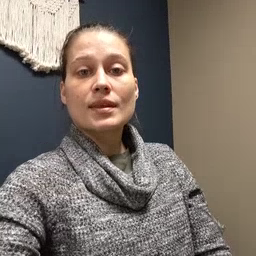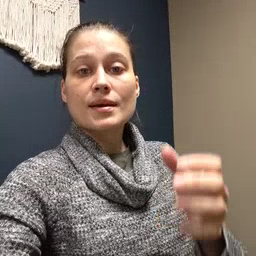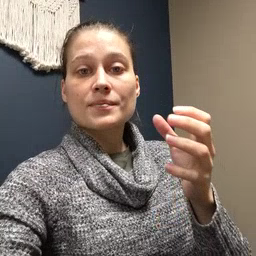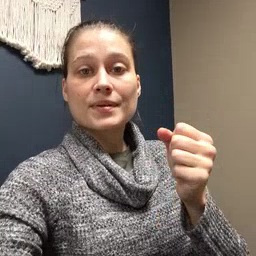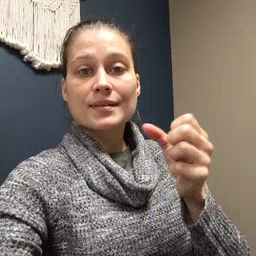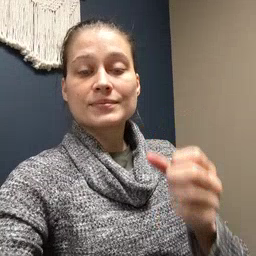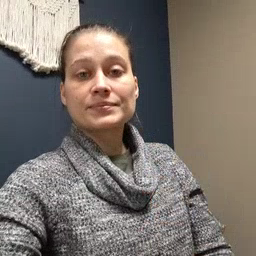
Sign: milk